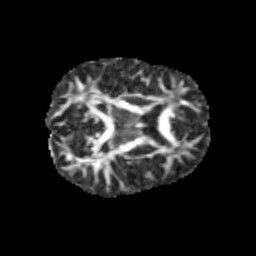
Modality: FA
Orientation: axial
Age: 10
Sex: male
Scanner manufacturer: siemens
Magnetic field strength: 3 T
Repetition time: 3.8 s
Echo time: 0.07 s